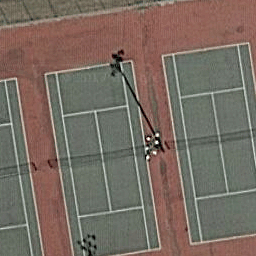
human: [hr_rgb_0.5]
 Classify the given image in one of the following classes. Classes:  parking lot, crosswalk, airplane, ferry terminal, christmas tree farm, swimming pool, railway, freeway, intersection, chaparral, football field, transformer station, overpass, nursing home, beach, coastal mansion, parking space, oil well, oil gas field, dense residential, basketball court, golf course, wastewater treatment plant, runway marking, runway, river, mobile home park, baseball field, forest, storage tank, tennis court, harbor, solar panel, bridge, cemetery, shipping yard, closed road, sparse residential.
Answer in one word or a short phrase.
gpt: tennis court